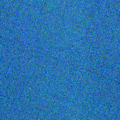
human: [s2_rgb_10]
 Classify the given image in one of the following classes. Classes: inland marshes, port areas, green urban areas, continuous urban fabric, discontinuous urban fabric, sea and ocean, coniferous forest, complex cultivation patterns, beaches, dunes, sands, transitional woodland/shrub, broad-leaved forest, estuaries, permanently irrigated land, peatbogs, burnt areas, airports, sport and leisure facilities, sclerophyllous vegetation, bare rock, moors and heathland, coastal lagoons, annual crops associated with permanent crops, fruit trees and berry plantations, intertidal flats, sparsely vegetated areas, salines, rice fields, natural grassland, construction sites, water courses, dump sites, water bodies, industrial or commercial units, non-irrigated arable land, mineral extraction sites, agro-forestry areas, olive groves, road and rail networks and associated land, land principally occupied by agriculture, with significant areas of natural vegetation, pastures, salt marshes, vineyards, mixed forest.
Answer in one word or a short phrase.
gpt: sea and ocean